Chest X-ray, PA view. Patient: 69 years old, sex F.
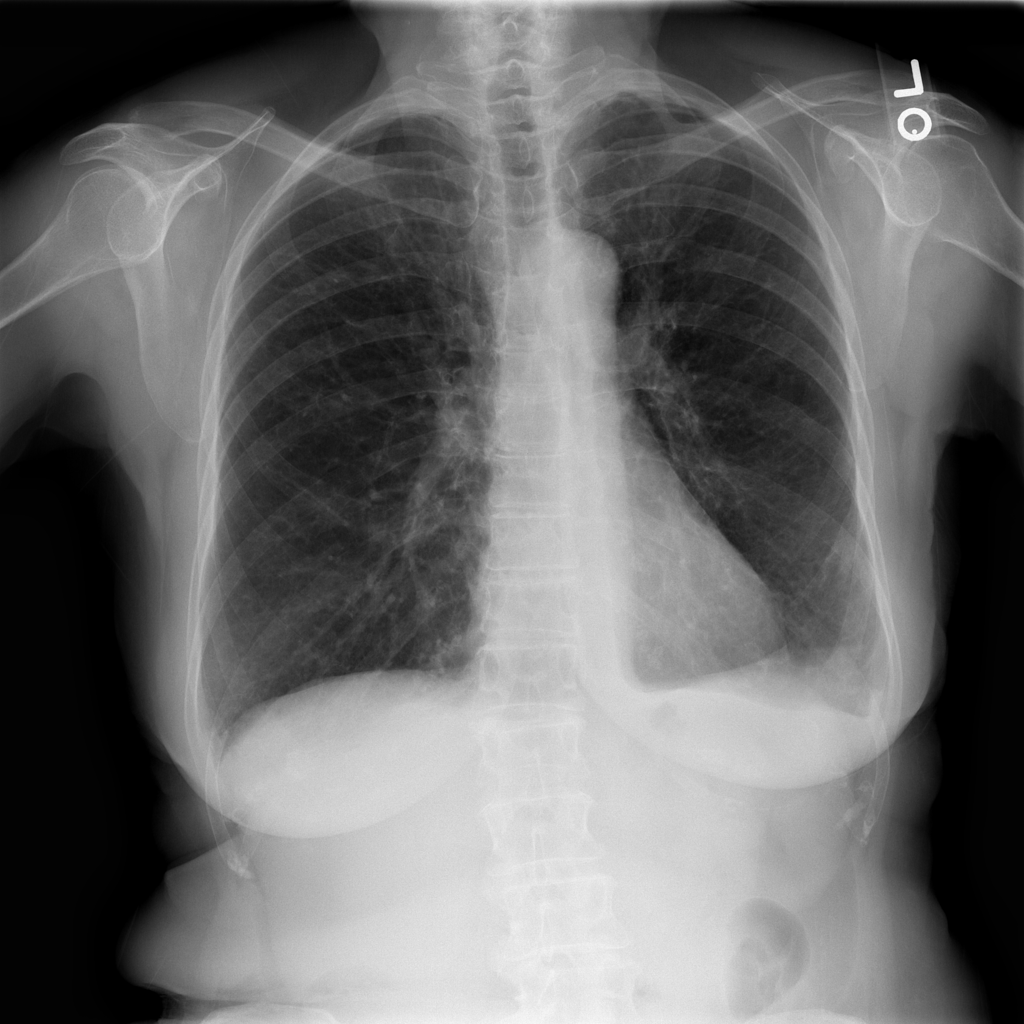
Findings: Atelectasis, Effusion, Pleural_Thickening